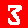
Digit: 3